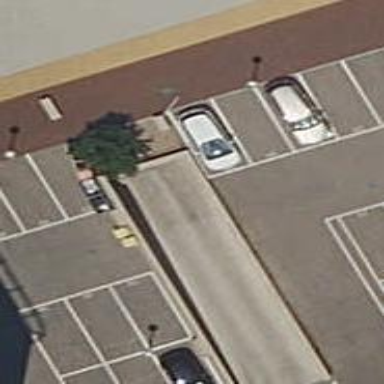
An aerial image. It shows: Parking entrance.